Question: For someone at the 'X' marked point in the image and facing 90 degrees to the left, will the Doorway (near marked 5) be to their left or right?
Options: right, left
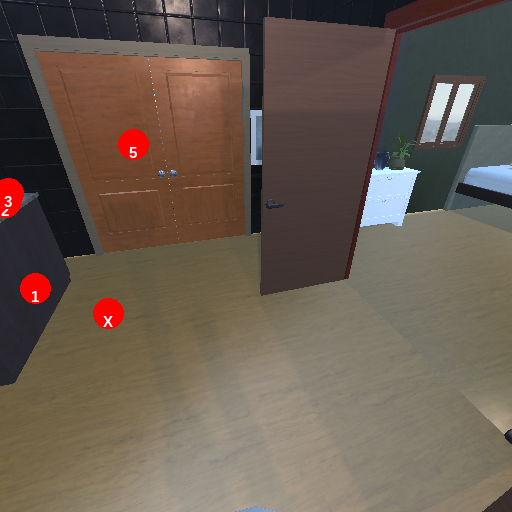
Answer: right